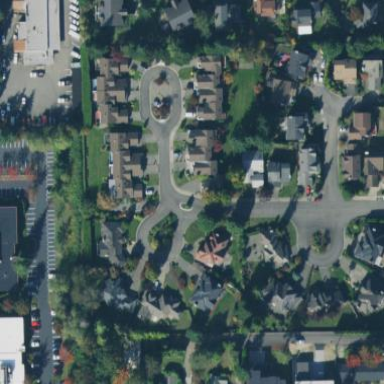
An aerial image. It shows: Detached residential area.